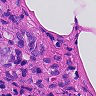
Metastatic tissue present: yes